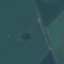
Land use / land cover: AnnualCrop